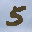
Label: 5